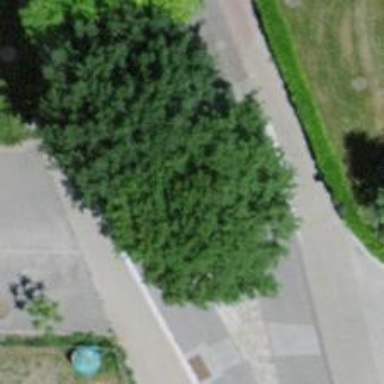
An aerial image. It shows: Footway surfaced with paving stones.